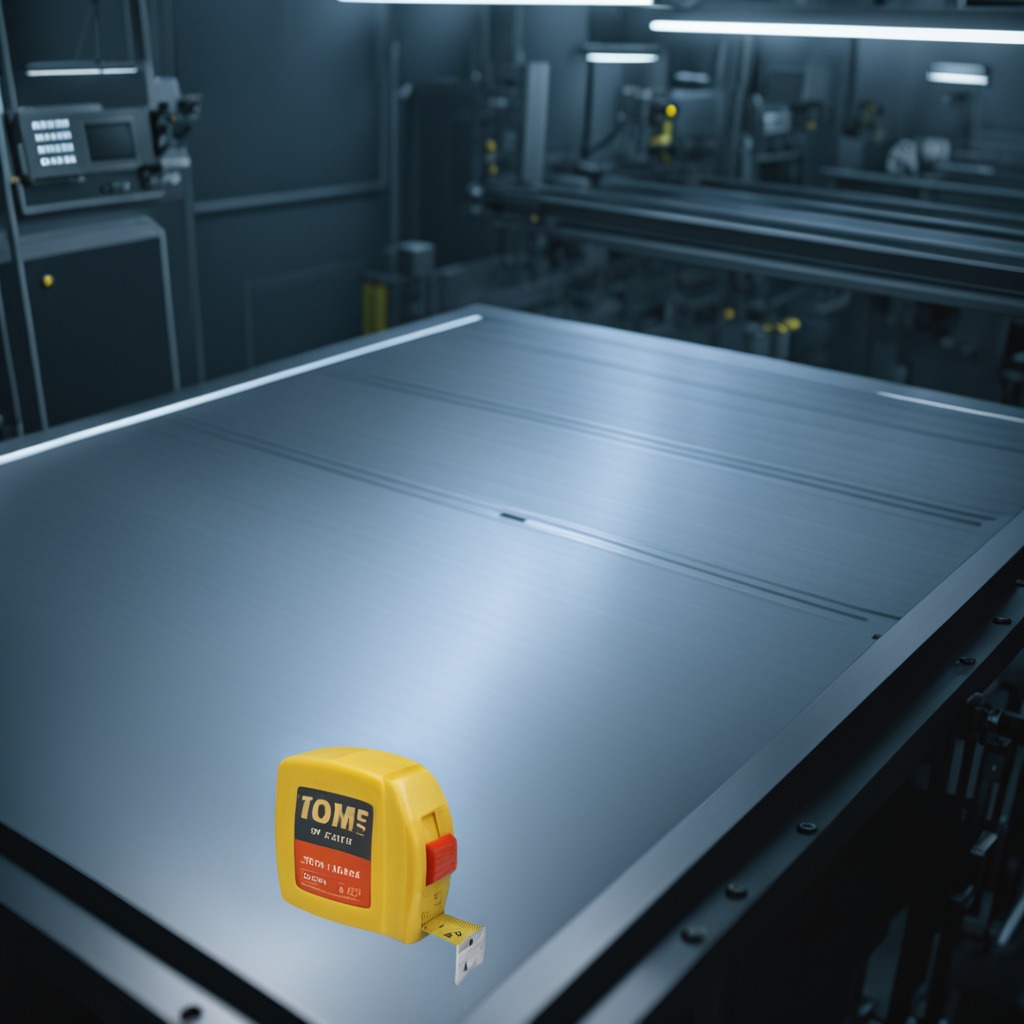
A measuring tape is lying on the metal table in a machine shop under fluorescent lights.